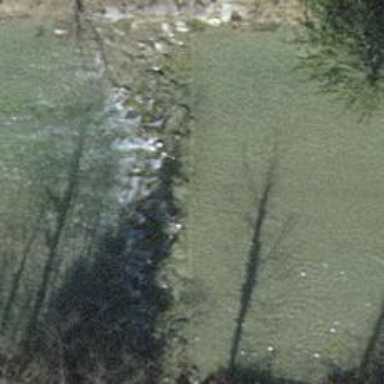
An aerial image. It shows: Weir along the waterway.